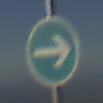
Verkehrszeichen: VorgeschriebeneFahrtrichtungHierRechts
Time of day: SunriseSunset
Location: Outdoor (Nature)
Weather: PartlyCloudy
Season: NotSpecified
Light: Natural